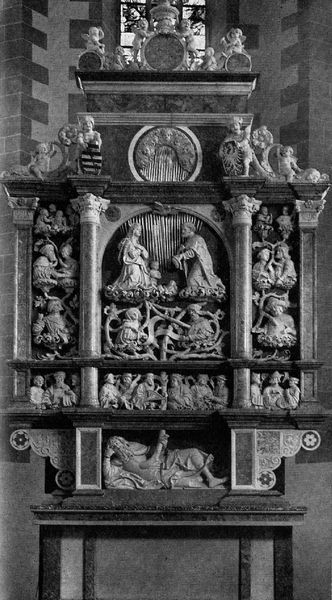
Titel: Hauptaltar in St. Annen in Annaberg
Künstler: Adolf Daucher
Standort: Annaberg (EU - PL)
Schlagwörter: baum, mann, frauen, menschen, äste, fenster, frau, holz, marmor, männer, säule, säulen, barock, johannes, sockel, stein, zweige, kirche, sonne, figur, krone, engel, relief, kommode, figuren, liegend, foto, fotografie, nische, strahlen, schwarzweiß, altar, hochaltar, wappen, löwen, maria, geschnitzt, grabmal, bauwerk, epitaph, sippe, heilige sippe, mobel, saule, liegendjesus